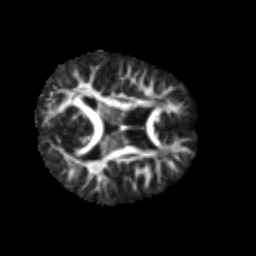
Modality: FA
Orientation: axial
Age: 6
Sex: male
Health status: healthy